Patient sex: M
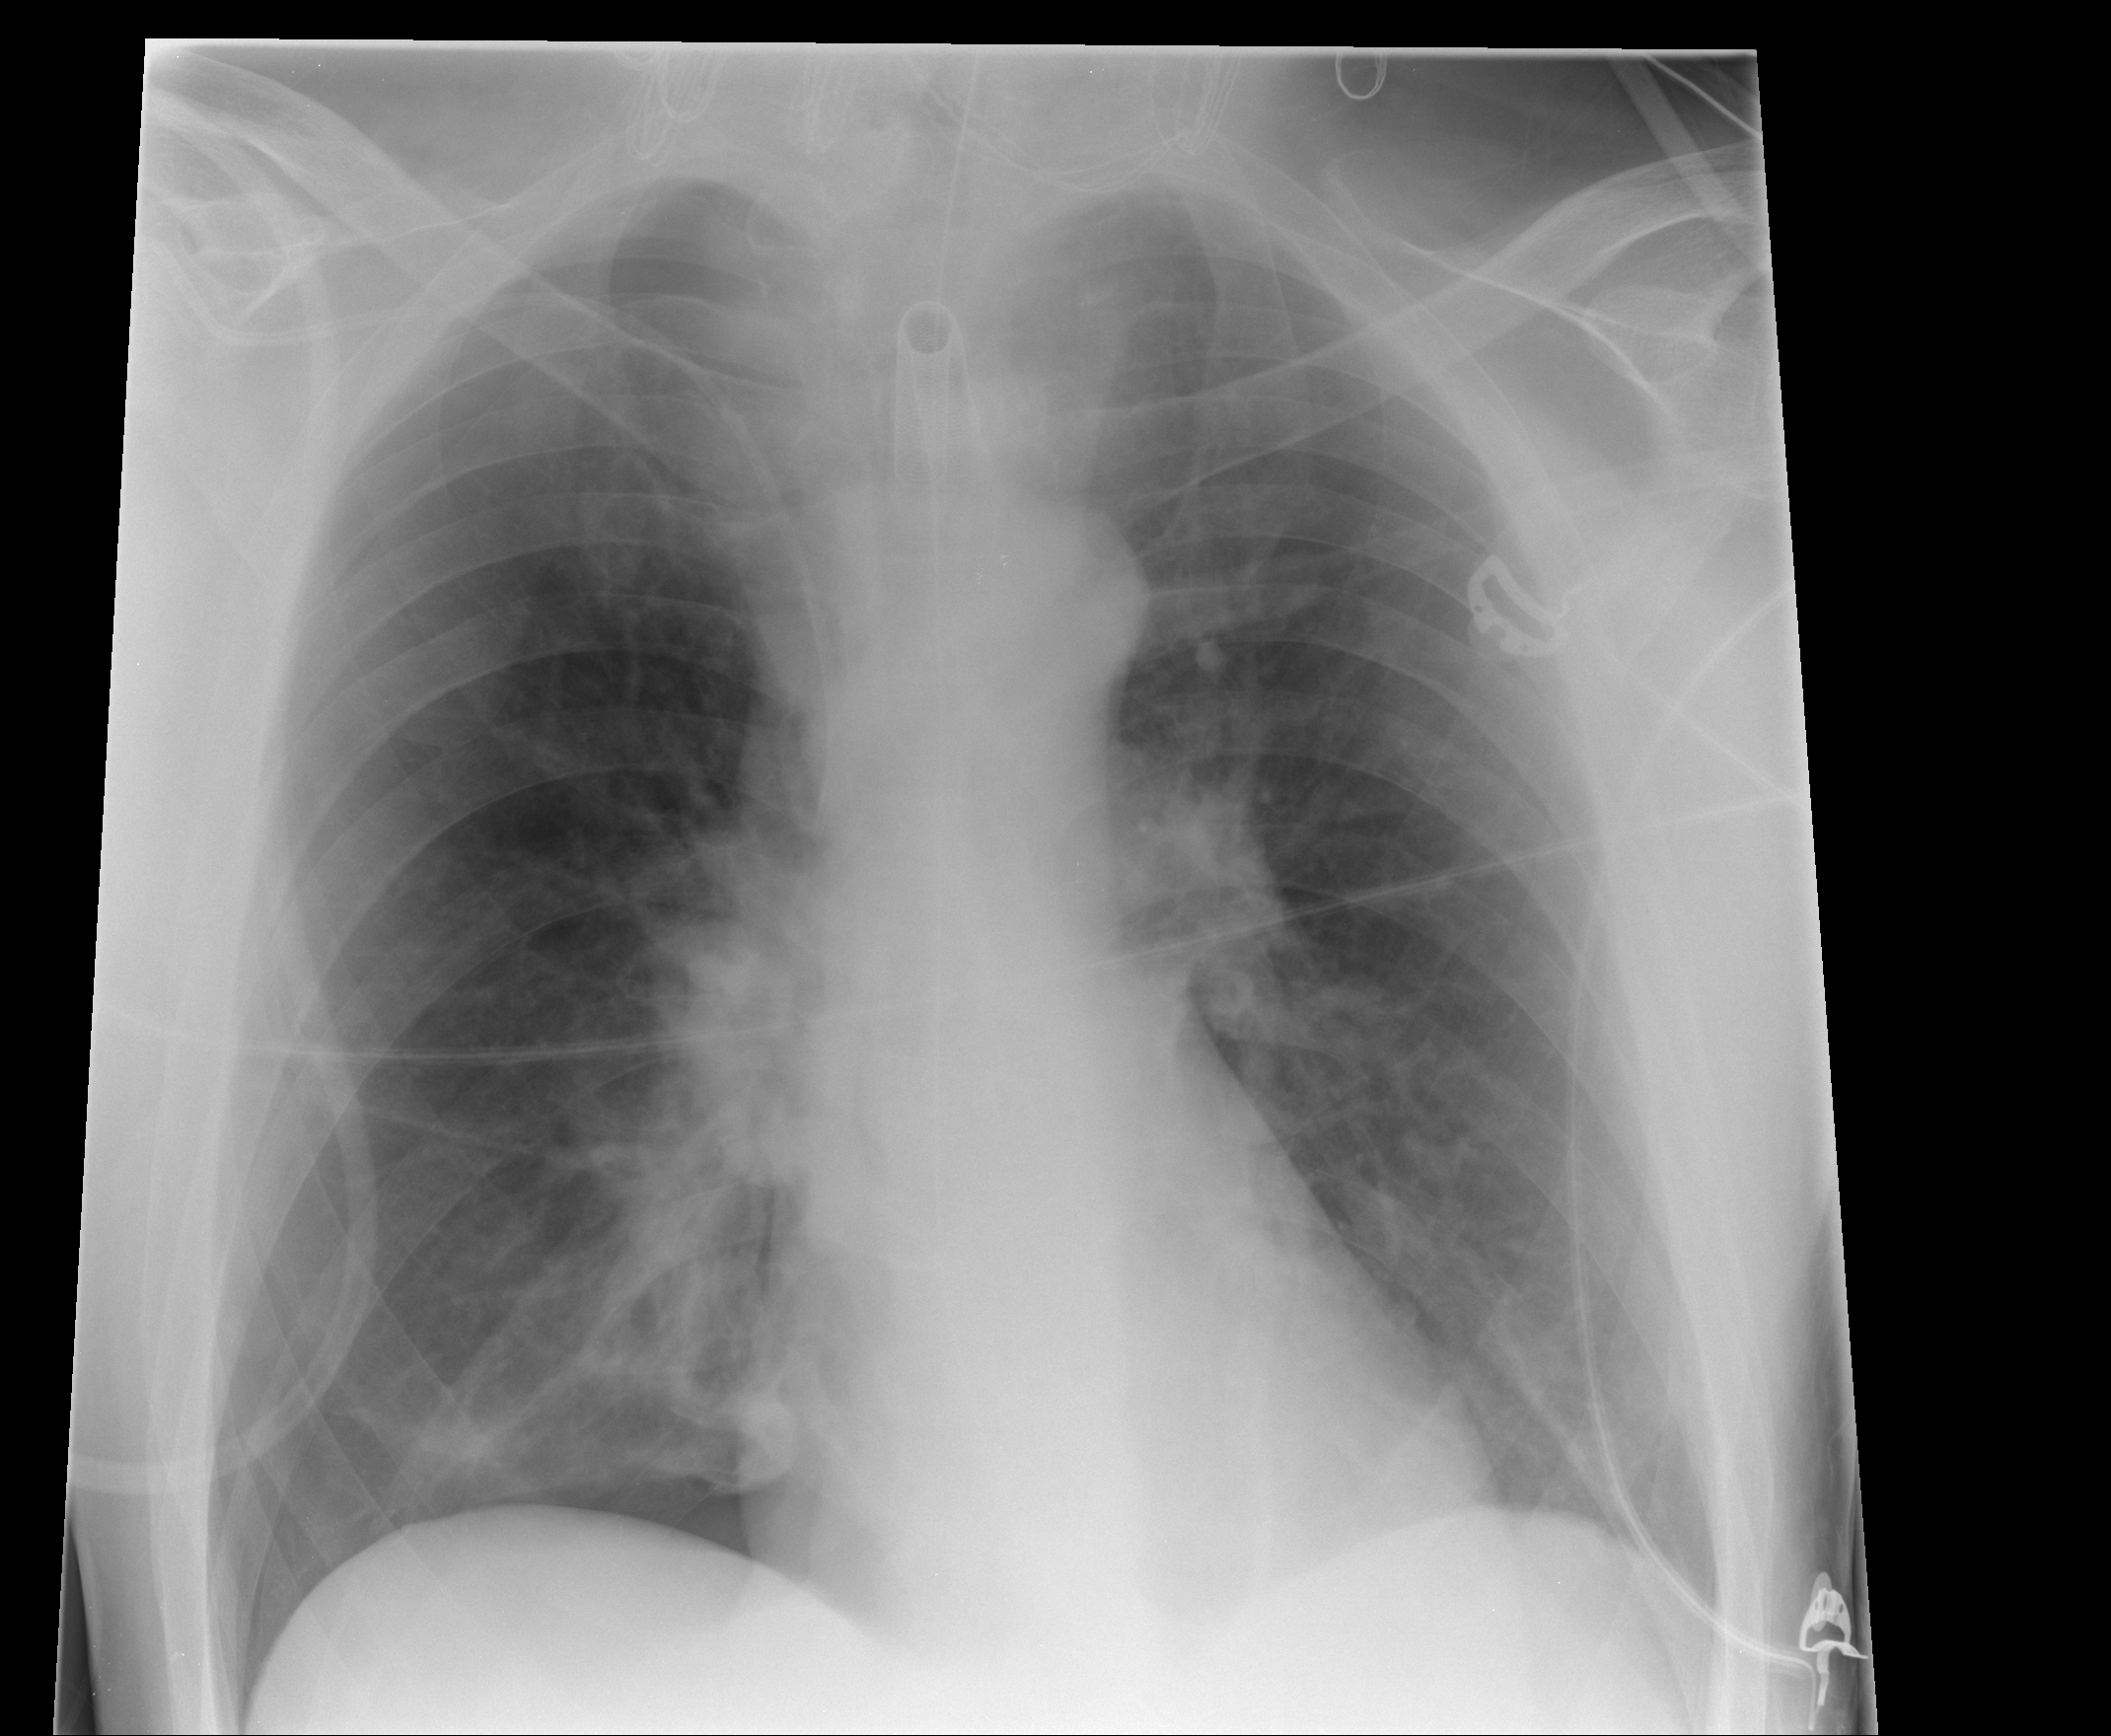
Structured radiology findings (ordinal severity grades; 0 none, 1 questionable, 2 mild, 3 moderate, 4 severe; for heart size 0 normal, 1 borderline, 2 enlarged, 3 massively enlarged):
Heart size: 0
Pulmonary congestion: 1
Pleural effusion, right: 0
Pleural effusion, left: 0
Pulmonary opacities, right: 1
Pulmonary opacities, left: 0
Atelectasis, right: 2
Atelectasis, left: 0